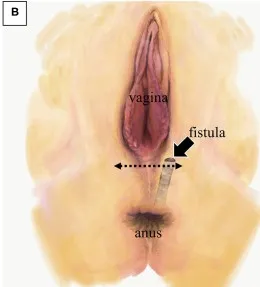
Anatomical schema of the rectoperineal fistula. (B) Image of perineal surface. The fistula opened nearby the vaginal orifice. Perineal approach with transverse incision was placed at the surgery (dotted arrow).
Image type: medical_photograph (other_medical_photograph)